Question: ## The Problem:
I've been seeing problems with the native iOS UIWebView with regard to CSS3 'transform:scale3D(scalar, scalar, 1)'
We have an '<iframe>' which contains pixel-perfect art, consisting of many elements (text, rectangles, videos, etc), and my task is to scale the '<iframe>' where it fits fullscreen, not just the designed 320x480 or whatever
First of all, touch events aren't propagating through at all. Secondly, when the user holds down on the '<iframe>', they can see DOM outlines for the elements at the prior, incorrect locations, at incorrect sizes (before the '<iframe>' was scaled to fit the screen)
The blue area should be the entire screen, not the original location

To top it all off, sometimes the scaling introduces random horizontal / vertical lines where the UIWebView decided not to repaint
## My Attempts:
I tried using css 'zoom:' which I understand is somewhat of a replacement for the '<meta>' tag viewport zooming, but I was still seeing random unpainted lines. I'm not exactly sure if I tried using hardware acceleration (transform in z / 3d space) but I'm pretty sure I did, the same as with the regular 'transform:scale3d' approach
I also tried to crawl the configuration object, which has properties like 'x', 'y', 'width', 'height', but it seems like some properties need to be rounded where others do not (text font size and letter spacing for example, border widths etc). Rasterizing is causing a headache and I can't seem to get a pixel-perfect, scaled '<iframe>' I'm not sure which elements support decimal 'px' CSS, so I'm considering converting everything to 'em'
I haven't yet used an actual '<meta>' tag because it can't be dynamically appended.. needs to be on the HTML before the DOM is rendered. Another reason I didn't use the '<meta>' is because I need to know the viewport size prior to writing the '<meta>' properties (I can possibly query from out native counterpart if someone confirms this solution works)
## The Question:
Has anyone encountered this problem before? Is it possible to get a pixel-perfect, scaled representation, given that the scalar may be 1.333333? I know that Apple is replacing the UIWebView with an embeddable Safari implementation (mobile web works fine for my usecase, just not native iOS), but in the meantime, is there any hope for iOS? Links highly appreciated! Thanks in advance..
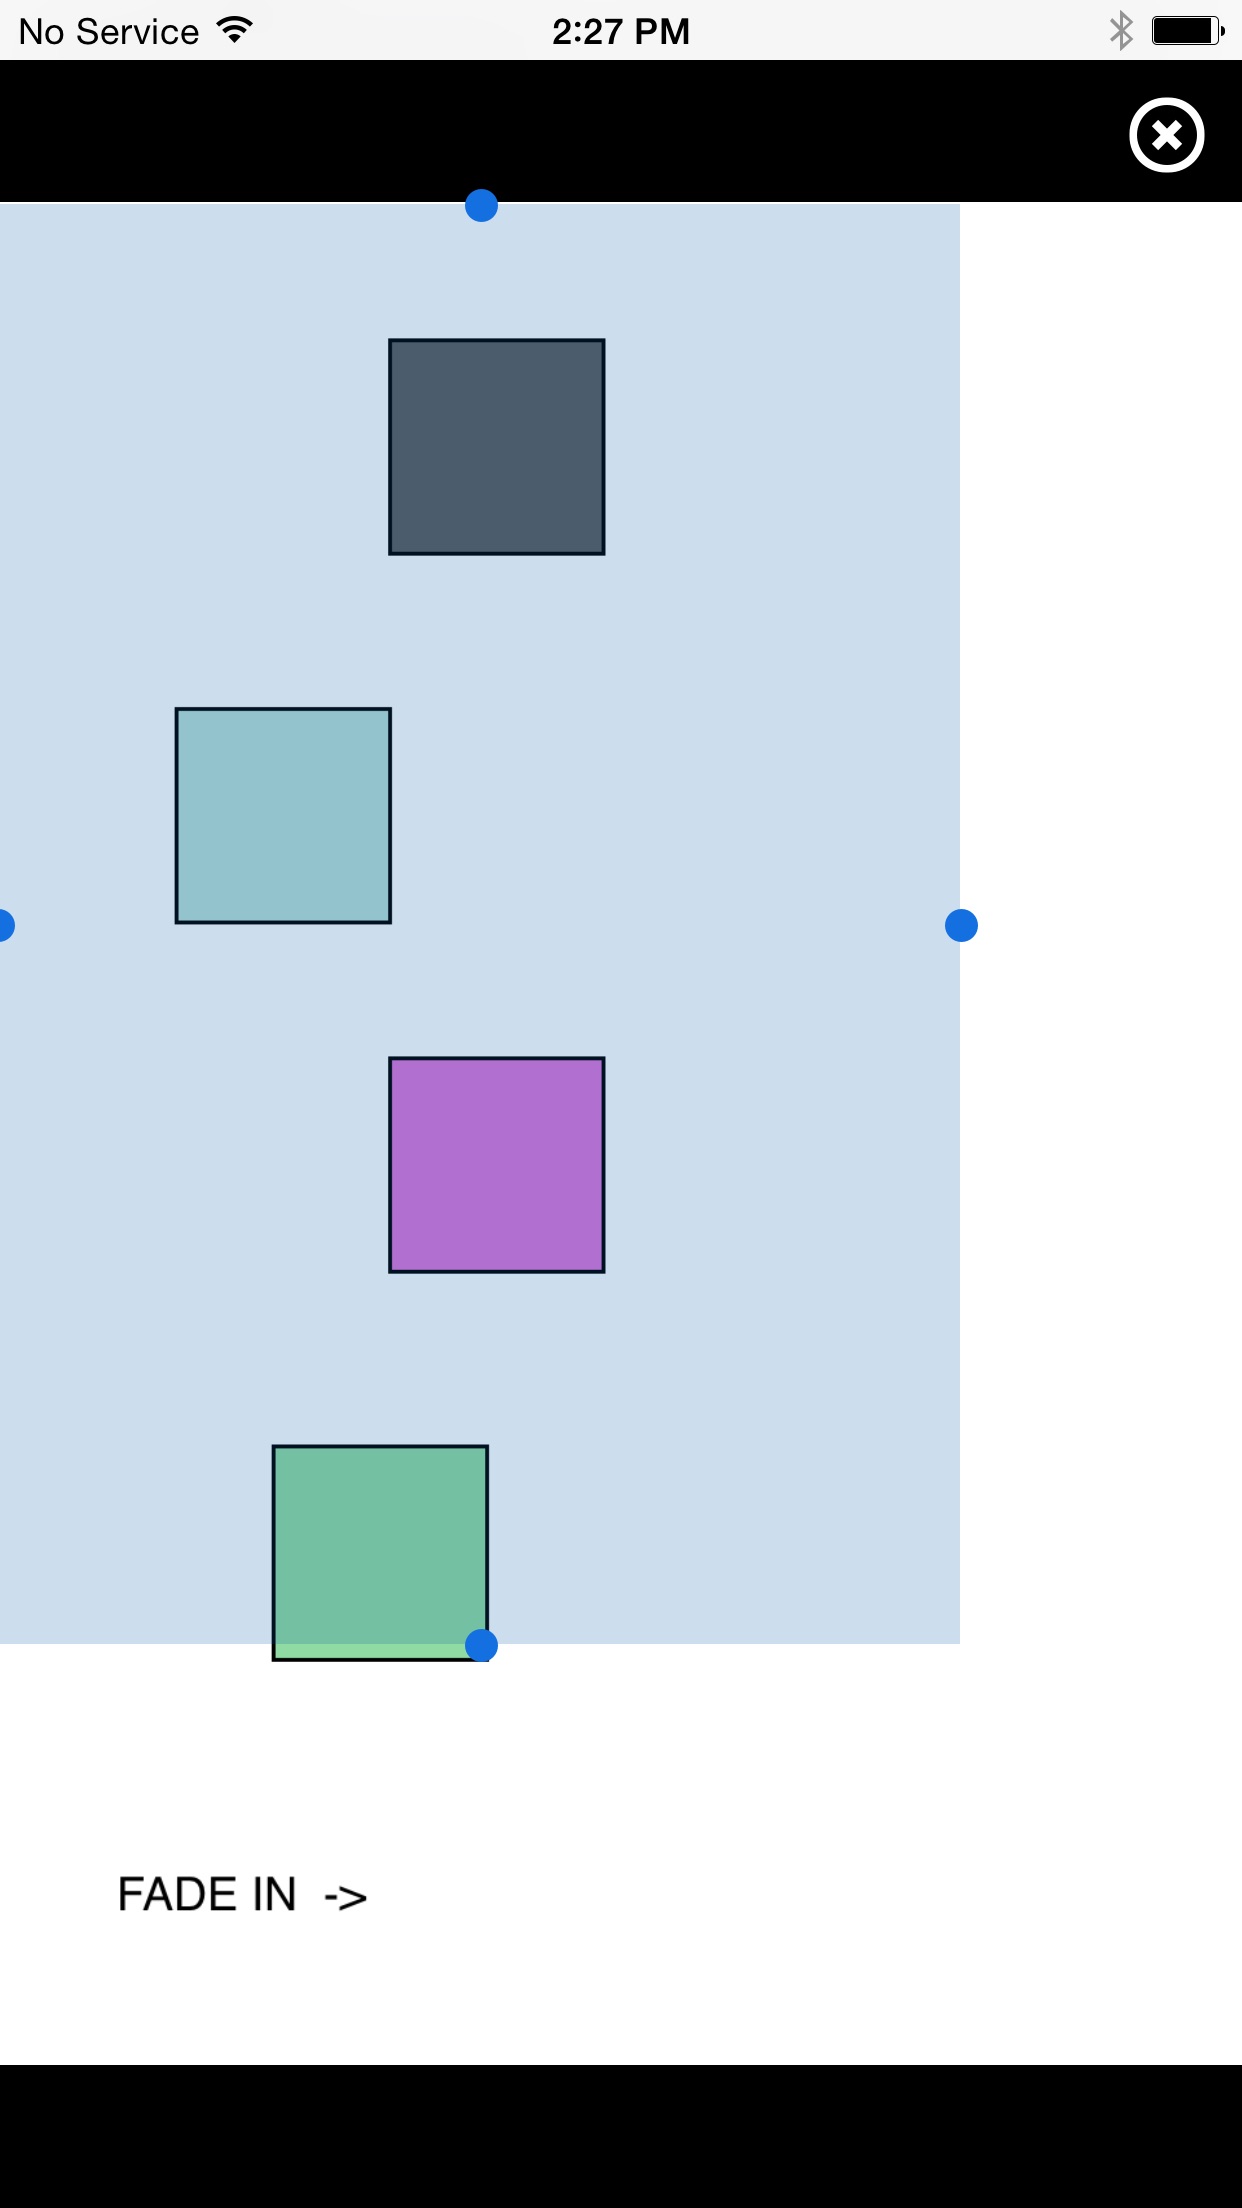
Answer: My coworker found the answer!
## Answer:
You can't scale an '<iframe>' from the outside DOM, you have to 'postMessage()' into the '<iframe>' and use 'document.body.style.webkitTransform = "scale(1337)"'
---
Hope this helps somebody else in need!
Credit ultimately goes to <URL>